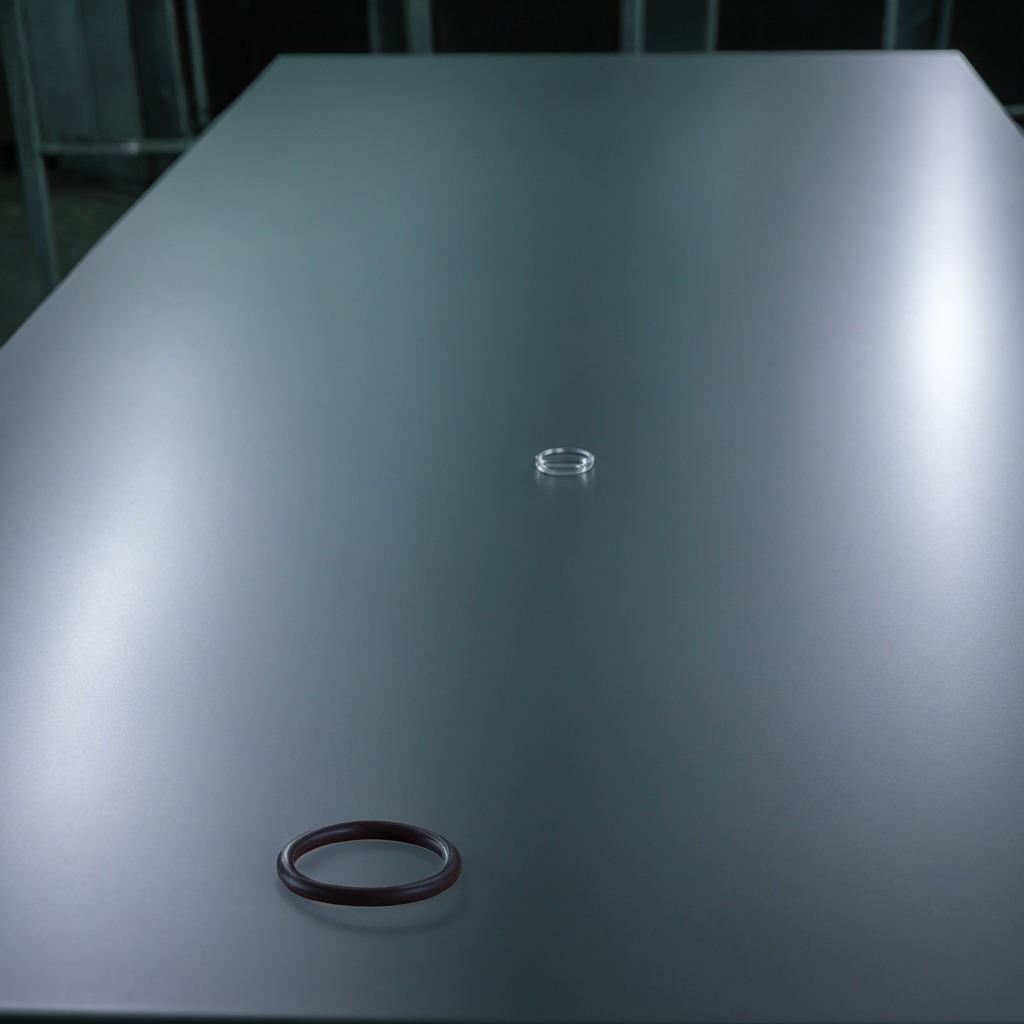
A rubber O-ring is lying on the table.